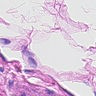
Metastatic tissue present: no